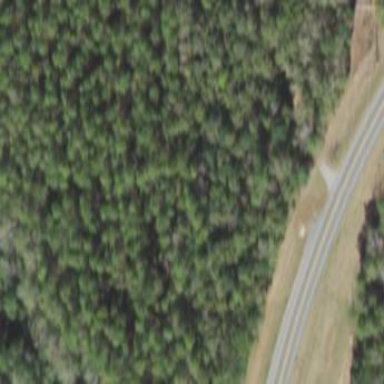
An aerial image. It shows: Mixed leaf woodland.